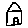
Label: house